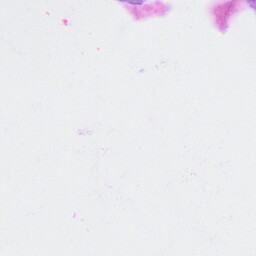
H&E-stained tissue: Breast